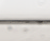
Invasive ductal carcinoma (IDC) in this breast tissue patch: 0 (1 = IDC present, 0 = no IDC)